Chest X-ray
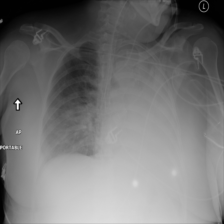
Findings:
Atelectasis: positive
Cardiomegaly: negative
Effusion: negative
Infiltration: negative
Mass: negative
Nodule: negative
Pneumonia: negative
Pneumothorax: negative
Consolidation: negative
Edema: negative
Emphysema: negative
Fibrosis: negative
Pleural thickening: negative
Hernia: negative